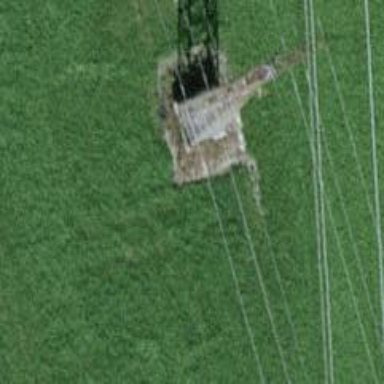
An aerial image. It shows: Power line is depicted.